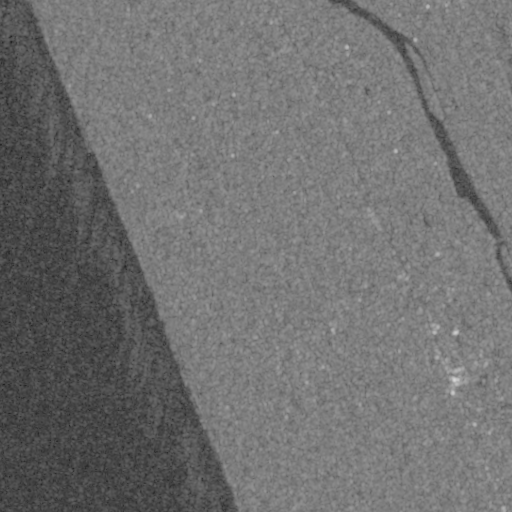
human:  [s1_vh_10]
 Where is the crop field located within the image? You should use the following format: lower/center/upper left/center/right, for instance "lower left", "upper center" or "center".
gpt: The crop field is located in the upper right of the image.
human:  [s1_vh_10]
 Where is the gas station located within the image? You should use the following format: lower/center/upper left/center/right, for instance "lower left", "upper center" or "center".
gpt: The gas station is located in the center right of the image.
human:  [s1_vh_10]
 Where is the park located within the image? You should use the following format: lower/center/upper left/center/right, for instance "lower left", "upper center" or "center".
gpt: The park is located in the upper left of the image.
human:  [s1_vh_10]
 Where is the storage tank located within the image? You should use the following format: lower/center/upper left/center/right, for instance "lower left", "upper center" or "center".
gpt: The storage tank is located in the lower center of the image.
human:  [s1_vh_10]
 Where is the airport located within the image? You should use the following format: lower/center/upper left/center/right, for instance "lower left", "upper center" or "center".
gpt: There is no airport in the image.

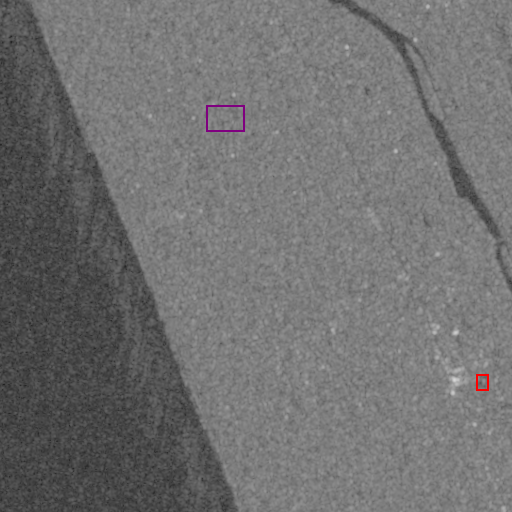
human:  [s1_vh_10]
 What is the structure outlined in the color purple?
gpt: The structure outlined in purple is a crop field.
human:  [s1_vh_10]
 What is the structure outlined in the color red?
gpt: The structure outlined in red is a parking lot.
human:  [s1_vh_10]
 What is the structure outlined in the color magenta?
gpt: There is no magenta outline.